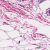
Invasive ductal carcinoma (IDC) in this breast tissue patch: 0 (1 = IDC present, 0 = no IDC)